Question: I am having trouble styling a form. The section labelled destination group I cannot get it to align vertically. See screenshot below. I have added color borders to help with debugging of the css.

I have created a js fiddle for this
<URL>
Below is a stripped down version of the code
HTML
'''
<ul id="ulFilterList">
<li>
<div class="filterLabel" id="labelDates">Dates</div>
<input type="text" value="03/09/2012" name="dateFrom" id="dateFrom" class="dateInputs">
<input type="text" value="09/09/2012" name="dateTo" id="dateTo" class="dateInputs">
</li>
<li>
<div class="filterLabel" id="labelOnRequest">Include "On Request" With:</div>
<select name="onRequest" id="onRequest">
<option selected="selected" value="1">Stop Sell</option>
<option value="2">Available</option>
</select>
</li>
<li>
<div class="filterLabel" id="labelDestinationGroups">Destination Group:</div>
<select size="10" multiple="multiple" name="destinationGroups[]" id="destinationGroups">
<option value="Tunisia All">Tunisia All</option>
<option value="Turkey All">Turkey All</option>
<option value="Turkey PNR">Turkey PNR</option>
<option value="UAE Abu Dhabi ">UAE Abu Dhabi </option>
<option value="UAE All Dubai">UAE All Dubai</option>
<option value="VIE">VIE</option>
<option value="VIE">MORE</option>
<option value="VIE">MORE</option>
<option value="VIE">MORE</option>
<option value="VIE">MORE</option>
<option value="VIE">MORE</option>
<option value="VIE">MORE</option>
</select>
</li>
</ul>
'''
the css
'''
ul#ulFilterList,
ul#ulFilterList li { margin: 0px; padding: 0px }
.dateInputs { margin:0px; text-align:left; width: 50px; display: inline-block; }
#ulFilterList { width: 100% }
ul#ulFilterList li
{
list-style:none;
margin-bottom: 5px;
border: solid 1px blue;
}
.filterLabel {
font-weight: normal;
width: 29%;
display: inline-block;
text-align:right;
height: 100%;
font-size: 11px ;
margin-top: auto
}
'''
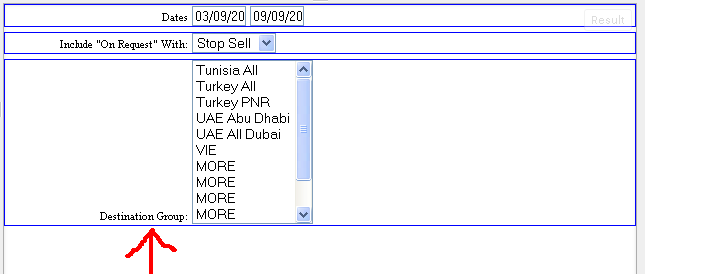
Answer: One of the benefits of using 'display: inline-block;' is that you can specify a vertical-alignment. In <URL>, or style the corresponding 'INPUT' elements upwards a bit.